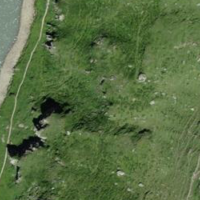
EUNIS habitat code: 23
Species observed at this site:
Campanula barbata
Bartsia alpina